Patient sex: F
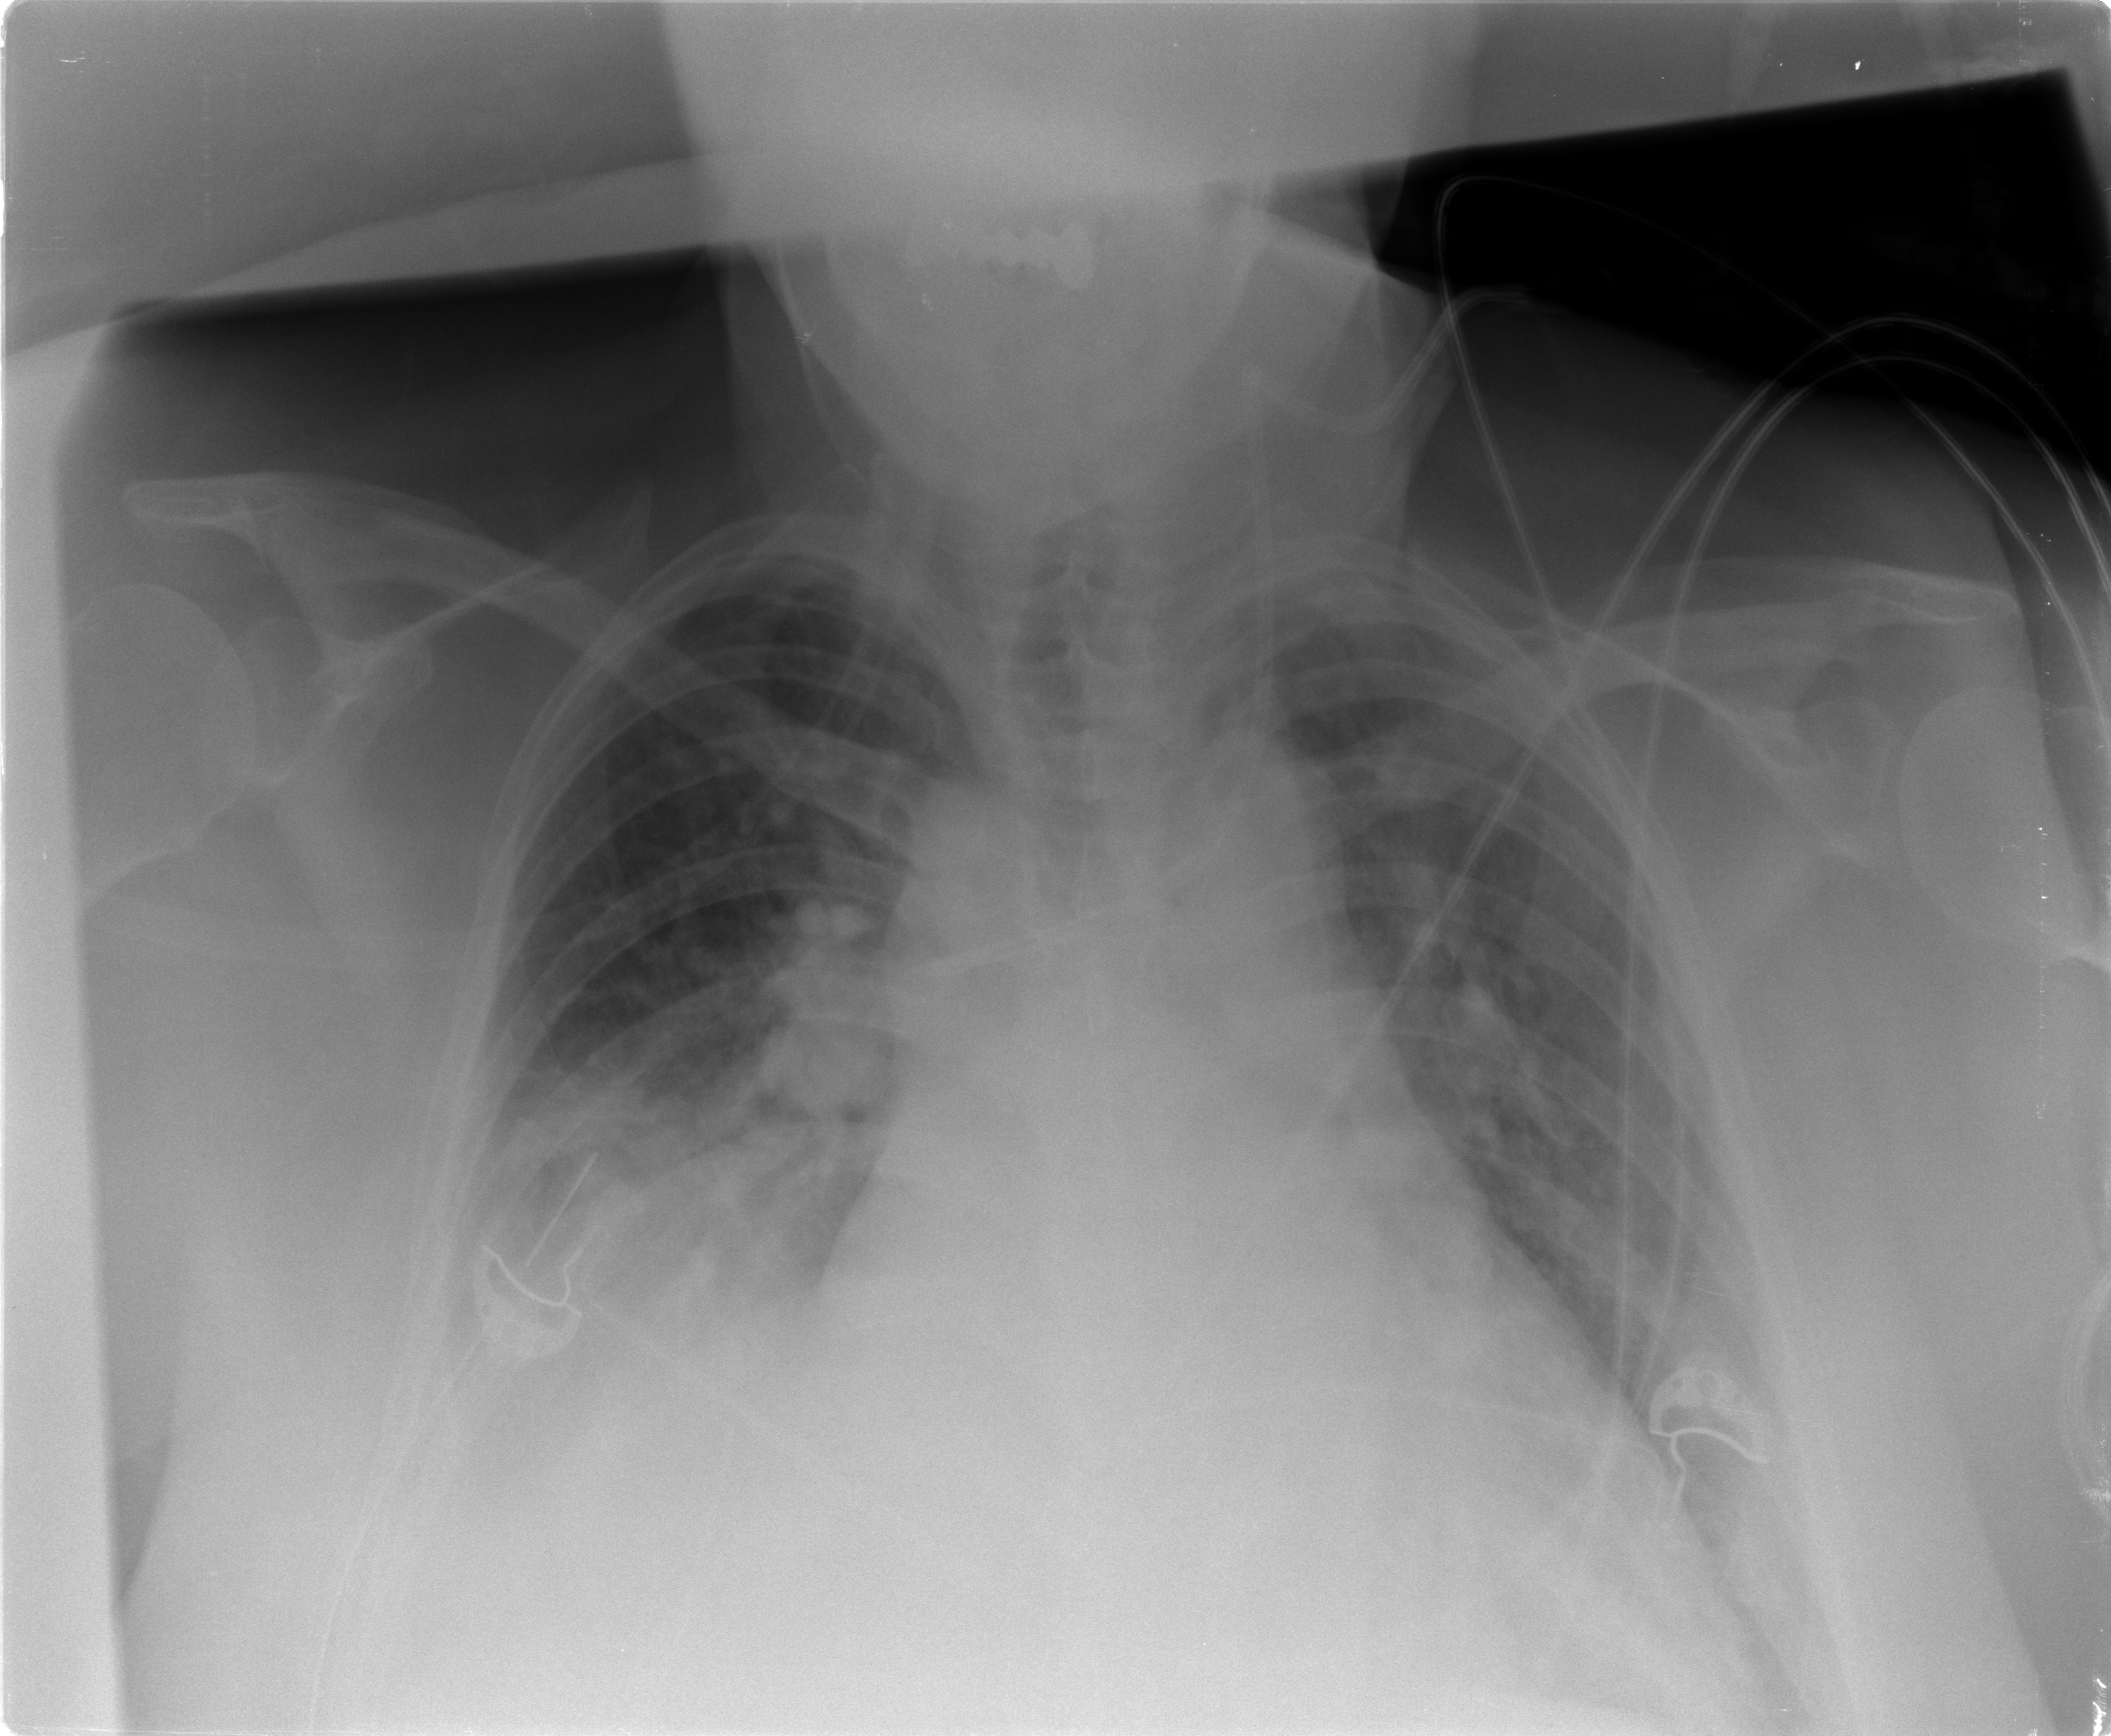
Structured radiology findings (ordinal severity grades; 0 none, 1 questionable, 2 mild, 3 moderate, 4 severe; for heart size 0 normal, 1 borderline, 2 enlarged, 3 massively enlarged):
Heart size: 2
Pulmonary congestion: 2
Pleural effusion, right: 2
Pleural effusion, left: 2
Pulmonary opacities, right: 2
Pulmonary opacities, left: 0
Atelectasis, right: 2
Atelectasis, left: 2